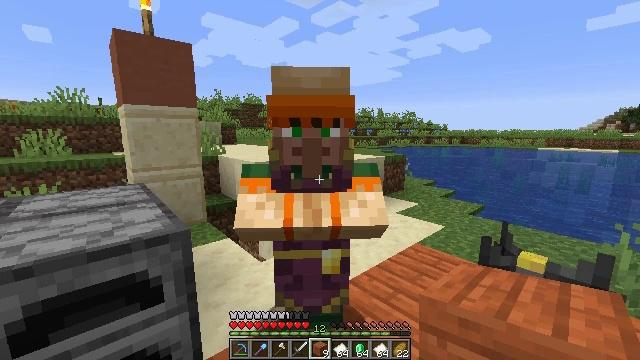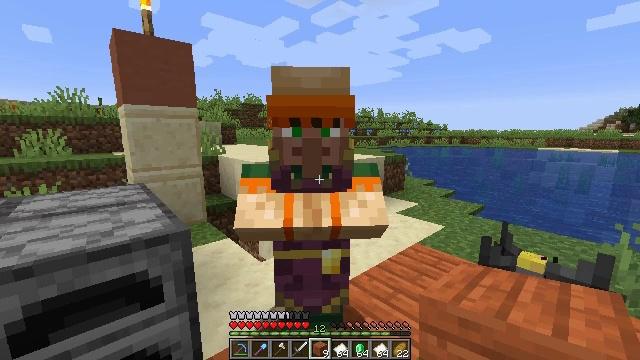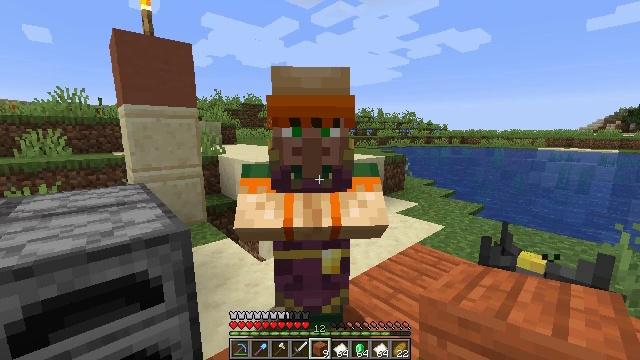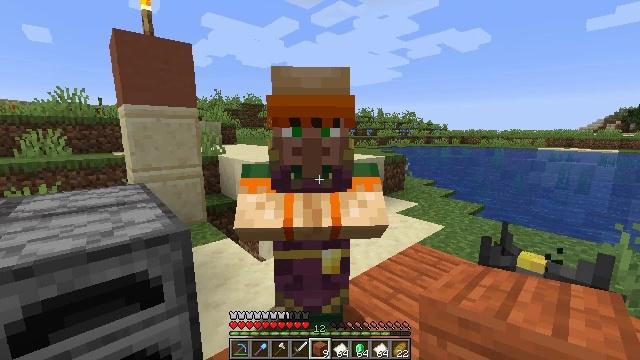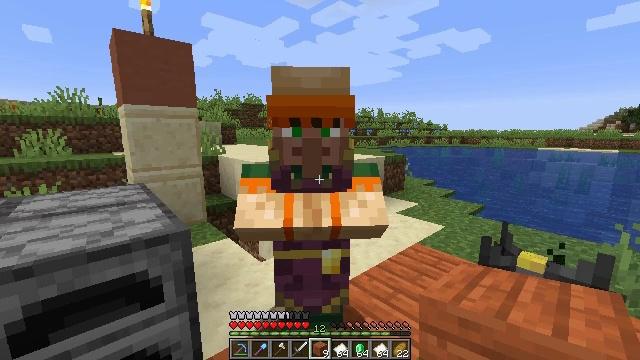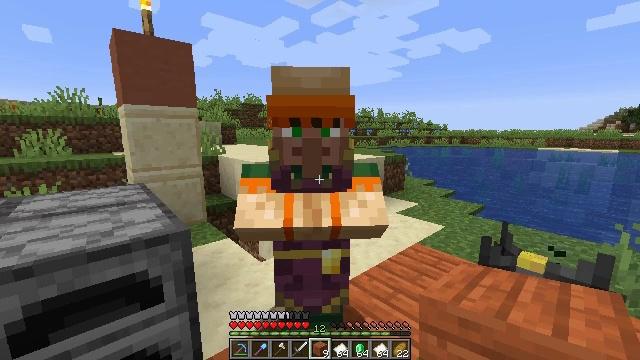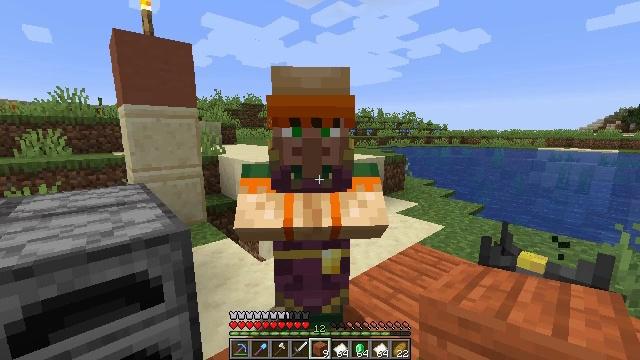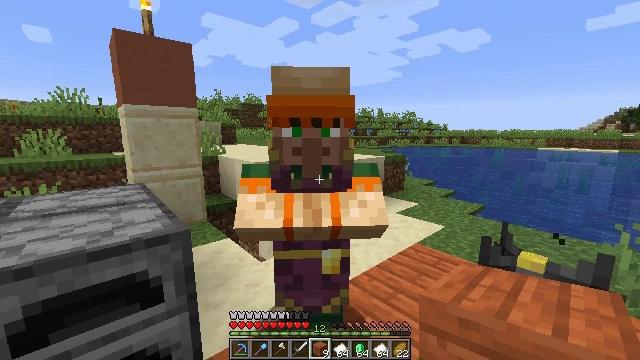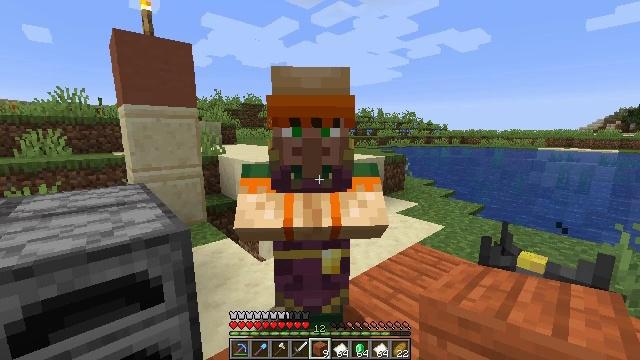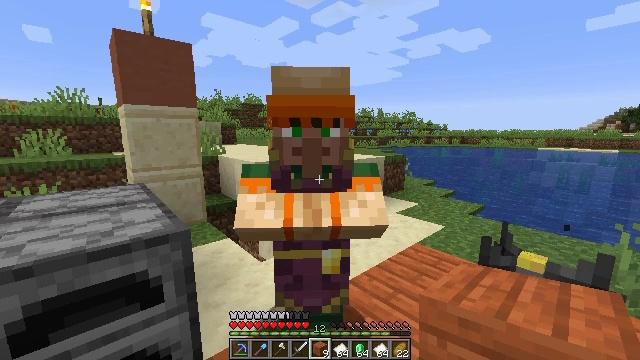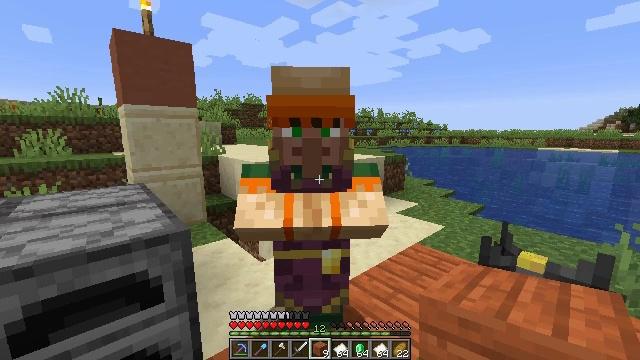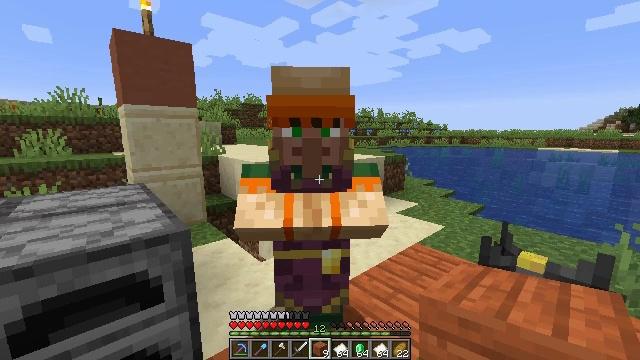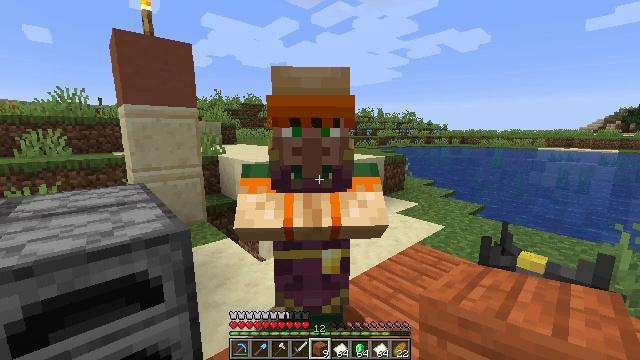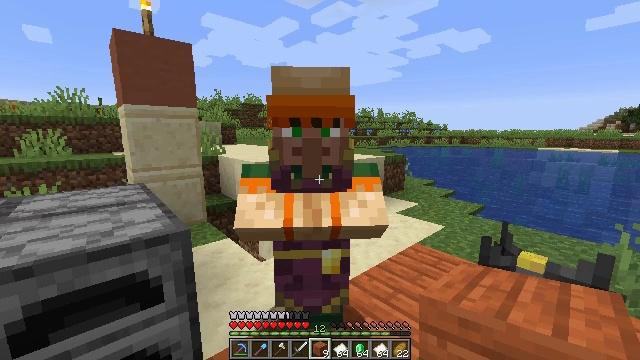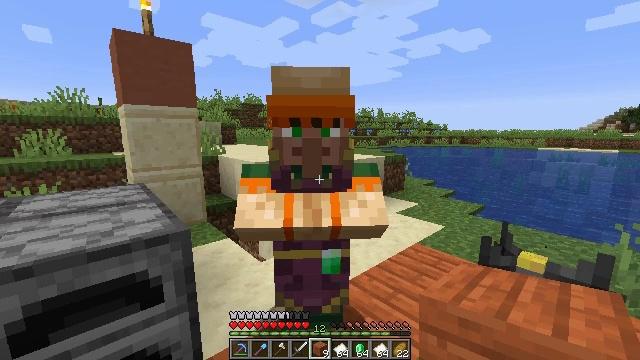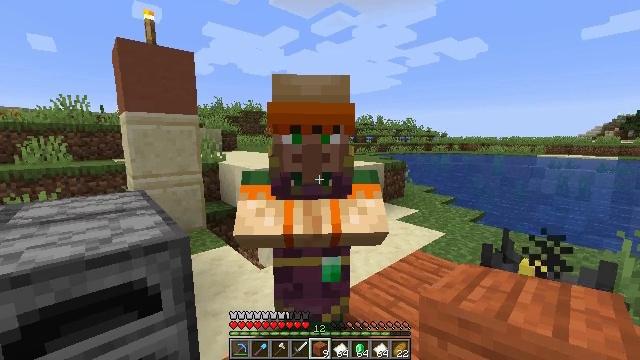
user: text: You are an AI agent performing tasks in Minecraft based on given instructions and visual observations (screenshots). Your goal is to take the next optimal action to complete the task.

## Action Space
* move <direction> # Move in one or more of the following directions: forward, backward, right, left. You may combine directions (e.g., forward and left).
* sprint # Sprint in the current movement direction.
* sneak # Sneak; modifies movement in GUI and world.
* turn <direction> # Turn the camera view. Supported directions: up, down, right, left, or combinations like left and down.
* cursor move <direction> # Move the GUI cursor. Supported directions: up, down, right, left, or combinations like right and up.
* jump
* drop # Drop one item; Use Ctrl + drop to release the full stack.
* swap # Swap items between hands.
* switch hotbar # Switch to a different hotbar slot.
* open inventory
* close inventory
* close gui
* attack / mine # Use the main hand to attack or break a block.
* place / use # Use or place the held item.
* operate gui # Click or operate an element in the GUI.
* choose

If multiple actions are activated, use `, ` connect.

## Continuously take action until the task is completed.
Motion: motion action
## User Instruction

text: Create an ender pearl.
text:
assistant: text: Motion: no_op
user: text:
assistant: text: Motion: no_op
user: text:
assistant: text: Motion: no_op
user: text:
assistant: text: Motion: no_op
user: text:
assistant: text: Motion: no_op
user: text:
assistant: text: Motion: no_op
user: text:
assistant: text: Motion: no_op
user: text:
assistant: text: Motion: no_op
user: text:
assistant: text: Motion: no_op
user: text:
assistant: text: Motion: no_op
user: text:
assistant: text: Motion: no_op
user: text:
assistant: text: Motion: no_op
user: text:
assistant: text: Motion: no_op
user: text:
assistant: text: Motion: no_op
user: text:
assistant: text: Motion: turn up
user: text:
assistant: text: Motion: turn up
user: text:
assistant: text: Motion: turn up
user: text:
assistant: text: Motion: turn up
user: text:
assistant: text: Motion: move back
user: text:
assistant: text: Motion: move back and move left
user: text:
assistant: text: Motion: move back and move left
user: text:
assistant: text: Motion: move back and move left, turn down
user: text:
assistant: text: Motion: move back and move left, turn down
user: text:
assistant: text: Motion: move back and move left, turn right and down
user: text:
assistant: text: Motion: turn right and down
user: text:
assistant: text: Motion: turn right and down
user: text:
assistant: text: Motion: turn right and down
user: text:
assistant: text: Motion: turn right and down
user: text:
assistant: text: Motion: no_op
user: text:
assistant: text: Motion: no_op